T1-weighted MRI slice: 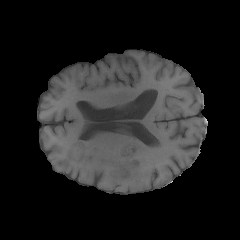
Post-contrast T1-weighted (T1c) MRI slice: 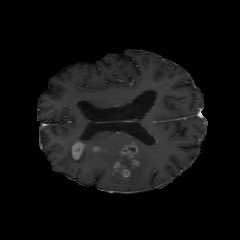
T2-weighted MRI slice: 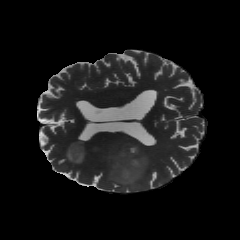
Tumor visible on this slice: yes